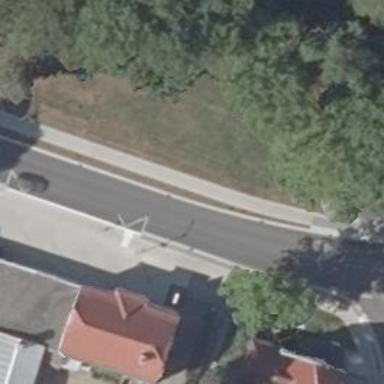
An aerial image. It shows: Sidewalk along the footway.